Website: crate-barrel
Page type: gifting
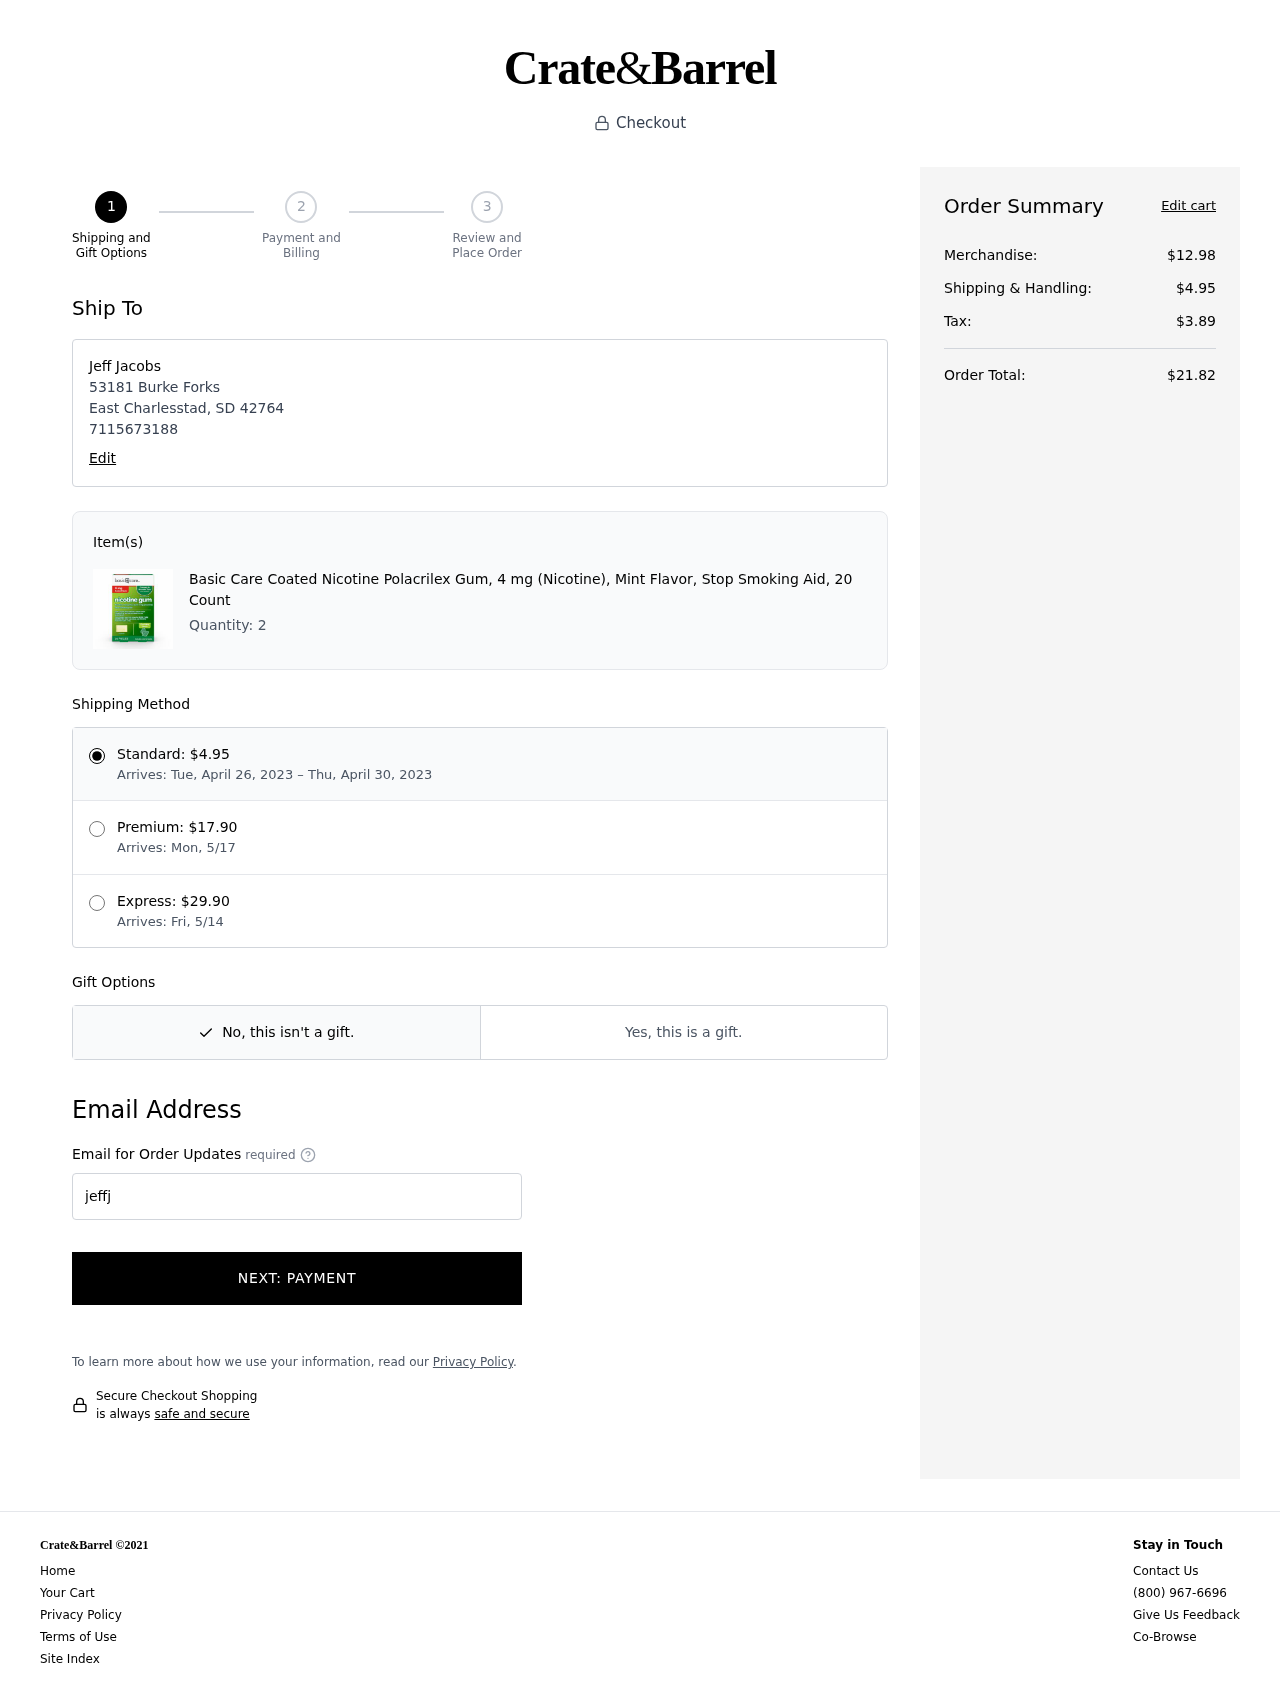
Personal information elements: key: PII_CITY
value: East Charlesstad
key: PII_FULLNAME
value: Jeff Jacobs
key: PII_PHONE
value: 7115673188
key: PII_POSTCODE
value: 42764
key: PII_STATE_ABBR
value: SD
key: PII_STREET
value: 53181 Burke Forks
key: PII_EMAIL
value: jeffjacobs@hotmail.com
Product elements: key: PRODUCT1_NAME
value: Basic Care Coated Nicotine Polacrilex Gum, 4 mg (Nicotine), Mint Flavor, Stop Smoking Aid, 20 Count
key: PRODUCT1_QUANTITY
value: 2
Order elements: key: ORDER_SHIPPING_DATE
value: April 26, 2023
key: ORDER_DELIVERY_DATE
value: April 30, 2023
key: ORDER_SUBTOTAL
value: $12.98
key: ORDER_SHIPPING_COST
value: $4.95
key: ORDER_TAX
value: $3.89
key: ORDER_TOTAL
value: $21.82